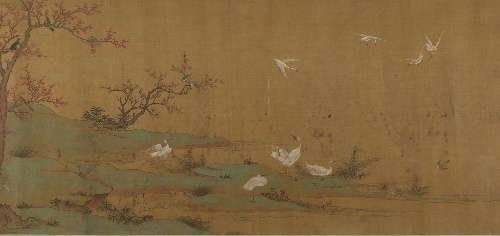
Title: 明   佚名   舊傳刁光   叢簧集羽   卷|River Scene with Birds and Bamboo
Artist: Diao Guang|Unidentified artist
Artist bio: Chinese, 852–935|
Object type: Handscroll
Classification: Paintings
Medium: Handscroll; ink and mineral color on silk
Culture: China
Period: late Ming (1368–1644)–early Qing (1644–1911) dynasty
Dimensions: 13 in. × 11 ft. 5 3/4 in. (33 × 349.9 cm)
Department: Asian Art
Credit line: John Stewart Kennedy Fund, 1913
Accession year: 1913
Repository: Metropolitan Museum of Art, New York, NY
Tags: Birds|Rivers|Bamboo